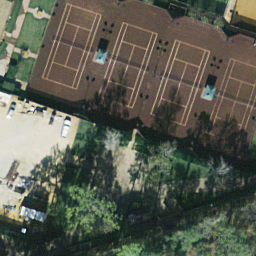
Label: tennis court